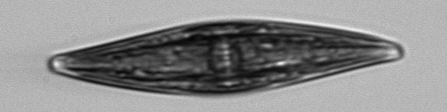
Label: Pleurosigma